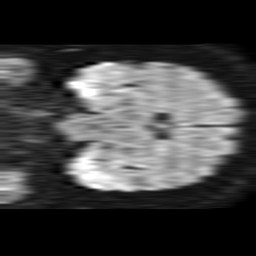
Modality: TRACE
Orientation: coronal
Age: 53
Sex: female
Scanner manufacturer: philips
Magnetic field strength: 1.5 T
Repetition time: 3.013 s
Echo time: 0.06899 s